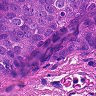
Metastatic tissue present: yes